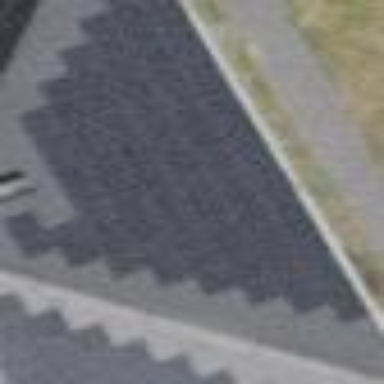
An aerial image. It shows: Solar power generator.